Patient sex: F
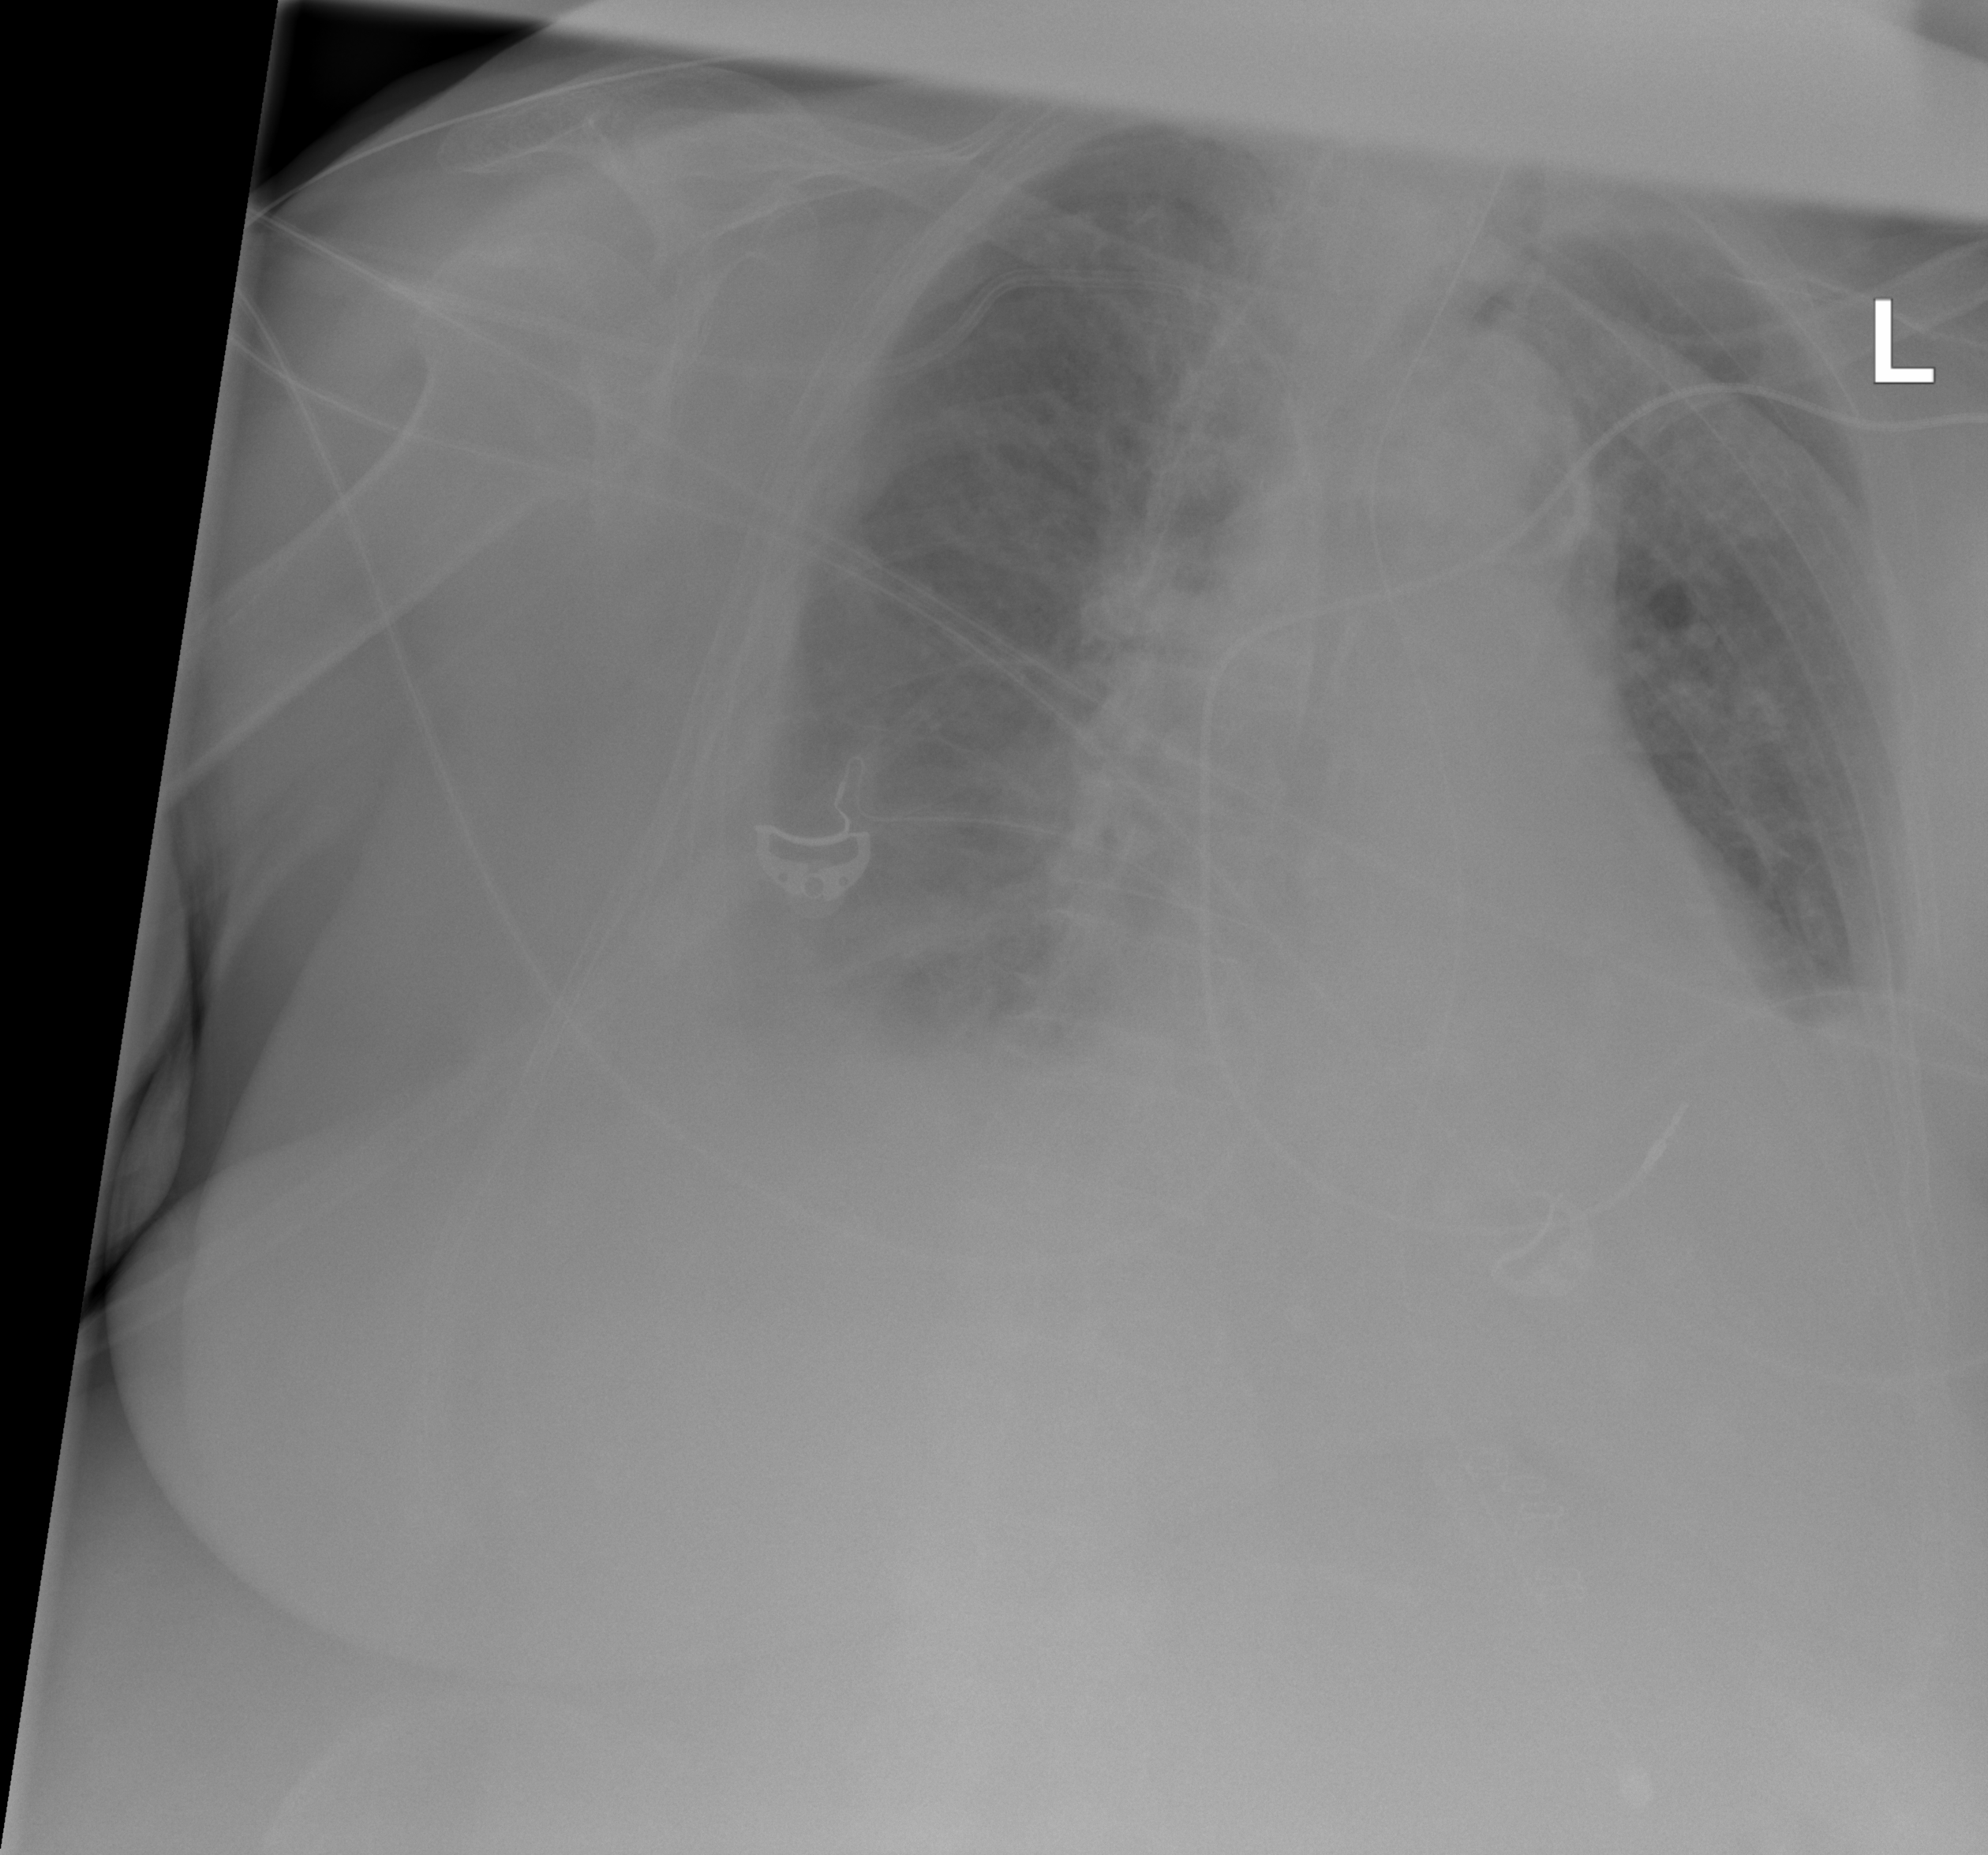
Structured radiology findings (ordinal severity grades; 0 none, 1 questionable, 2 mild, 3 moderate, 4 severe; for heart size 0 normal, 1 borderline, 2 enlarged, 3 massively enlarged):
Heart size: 0
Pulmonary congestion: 2
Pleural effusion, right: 2
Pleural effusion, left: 0
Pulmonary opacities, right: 1
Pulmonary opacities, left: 1
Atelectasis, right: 2
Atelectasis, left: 0